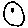
Label: moon